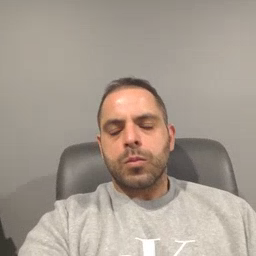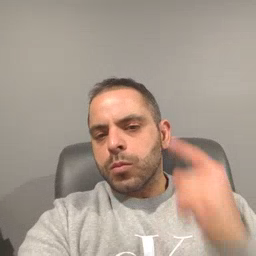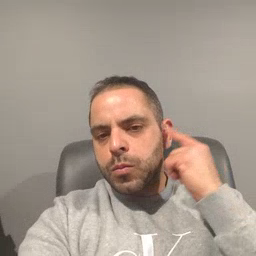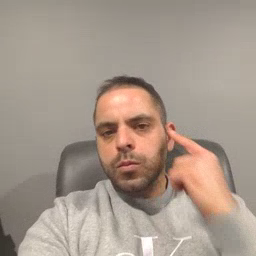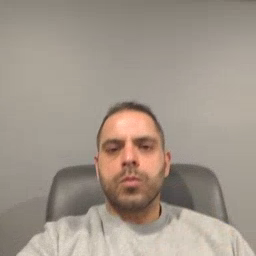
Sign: hear